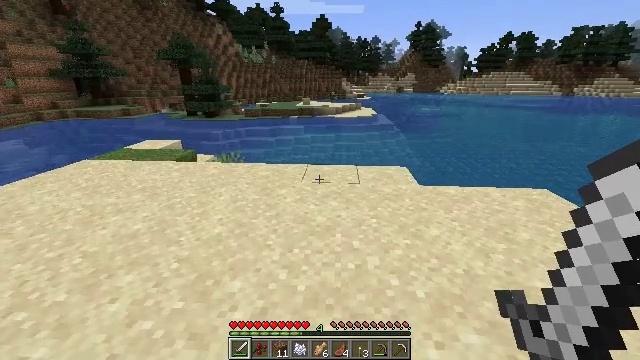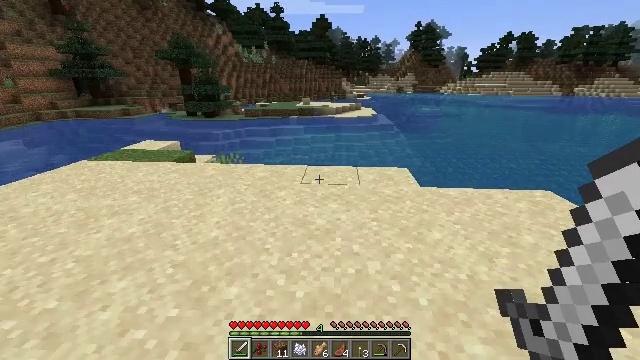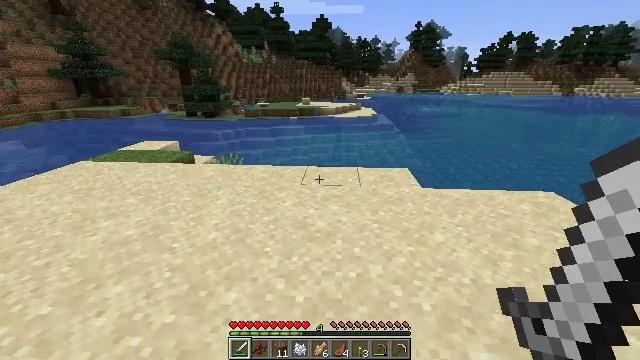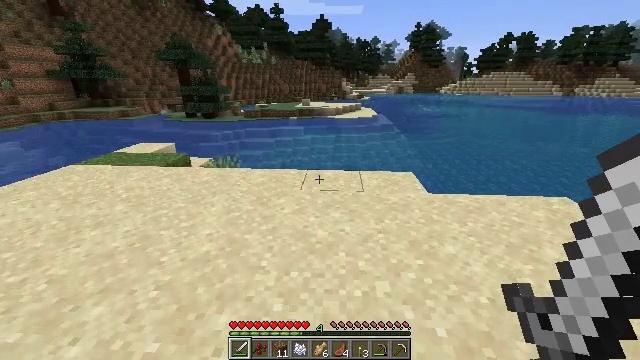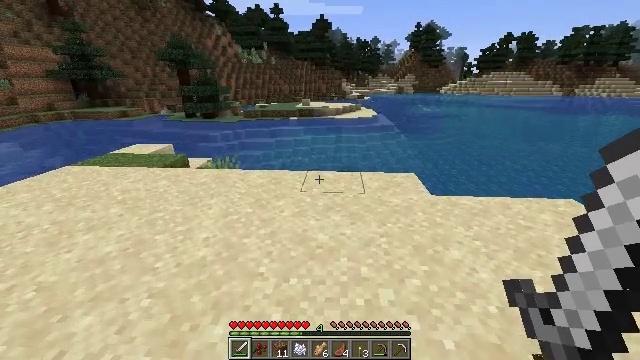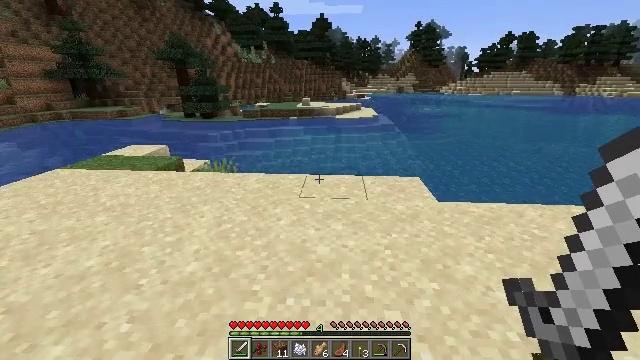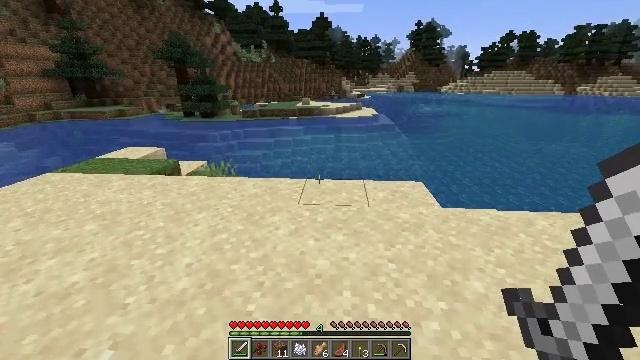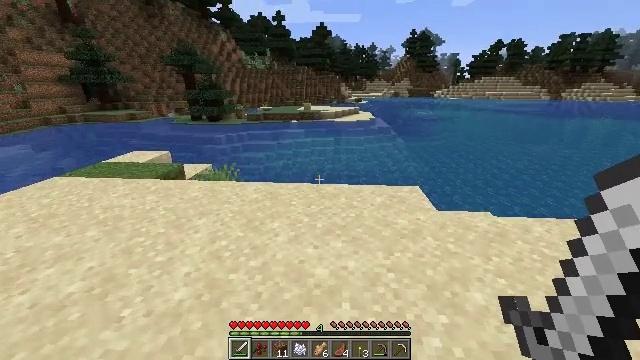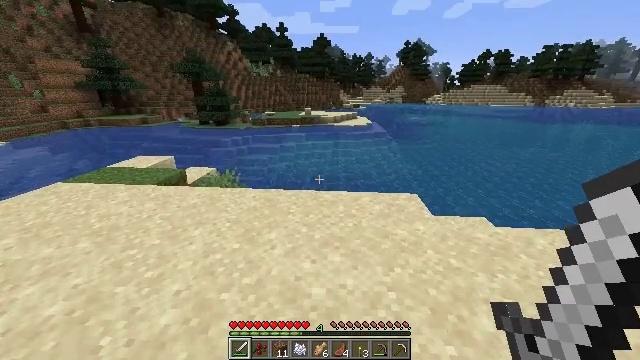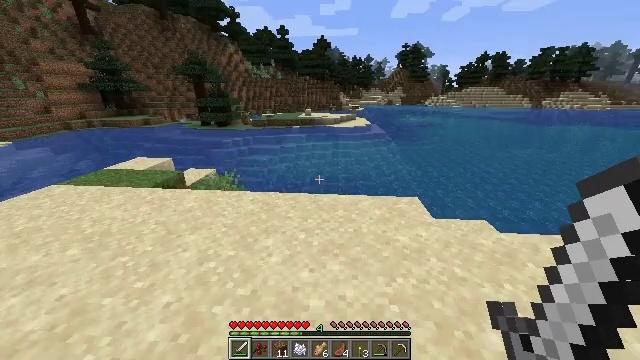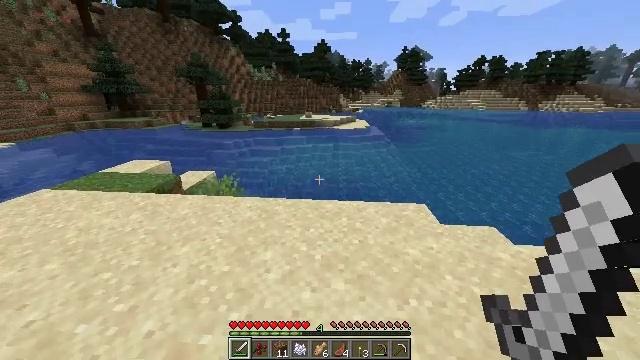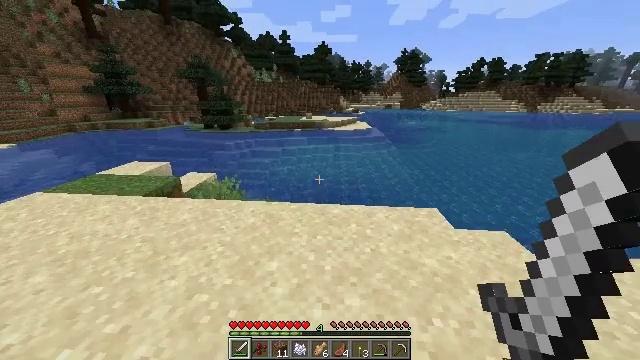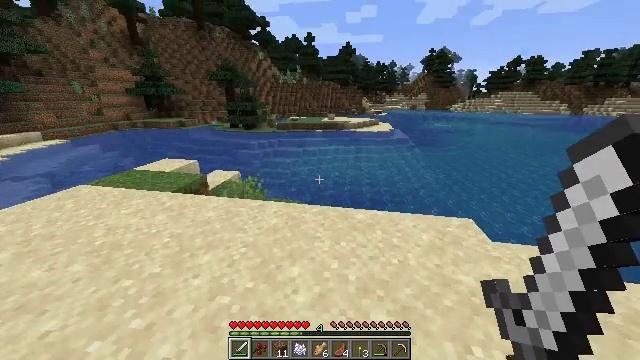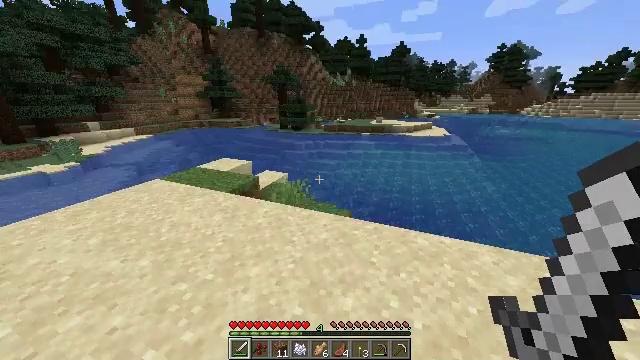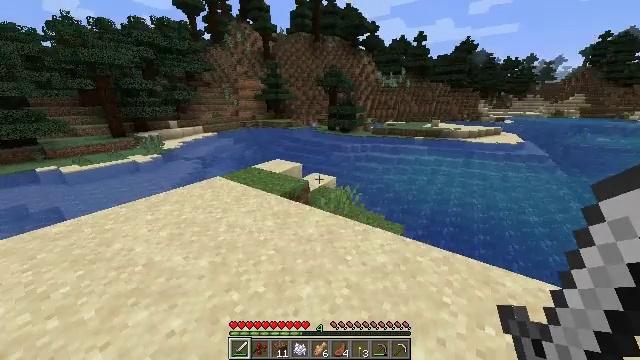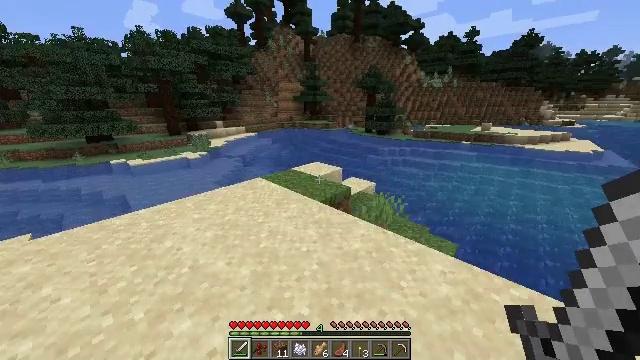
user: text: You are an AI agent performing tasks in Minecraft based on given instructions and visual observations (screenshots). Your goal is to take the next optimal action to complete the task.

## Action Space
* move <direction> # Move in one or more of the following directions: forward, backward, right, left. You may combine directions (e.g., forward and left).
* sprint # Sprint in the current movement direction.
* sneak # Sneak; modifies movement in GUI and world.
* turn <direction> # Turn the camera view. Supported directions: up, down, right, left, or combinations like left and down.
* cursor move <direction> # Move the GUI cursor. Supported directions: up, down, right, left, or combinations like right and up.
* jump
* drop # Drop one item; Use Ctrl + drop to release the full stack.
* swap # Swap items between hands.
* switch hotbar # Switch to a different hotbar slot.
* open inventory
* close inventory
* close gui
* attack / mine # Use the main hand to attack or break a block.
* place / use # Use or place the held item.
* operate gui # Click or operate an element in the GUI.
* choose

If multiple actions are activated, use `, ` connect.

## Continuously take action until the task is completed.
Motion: motion action
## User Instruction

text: Kill mobs in water.
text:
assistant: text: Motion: no_op
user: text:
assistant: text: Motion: move forward
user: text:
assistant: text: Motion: move forward
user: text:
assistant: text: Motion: move forward
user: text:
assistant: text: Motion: no_op
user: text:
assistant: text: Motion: move forward
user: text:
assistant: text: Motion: move forward
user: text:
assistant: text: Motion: move forward
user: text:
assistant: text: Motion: move forward
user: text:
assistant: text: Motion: move forward and move left
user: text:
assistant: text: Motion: move forward and move left
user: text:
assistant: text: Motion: move forward and move left, turn left
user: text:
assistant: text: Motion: move forward and move left, turn left
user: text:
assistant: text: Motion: move forward and move left, turn left
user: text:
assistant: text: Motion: move forward and move left, turn left
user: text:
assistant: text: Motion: move forward and move left, turn left
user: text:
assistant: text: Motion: move forward and move left
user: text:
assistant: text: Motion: move forward and move left
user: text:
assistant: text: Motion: move forward
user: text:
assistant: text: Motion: move forward
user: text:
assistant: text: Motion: move forward
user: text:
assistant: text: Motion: move forward
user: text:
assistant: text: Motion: move forward
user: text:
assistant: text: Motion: move forward
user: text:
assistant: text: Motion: move forward
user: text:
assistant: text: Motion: move forward
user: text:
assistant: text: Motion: move forward
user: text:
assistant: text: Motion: move forward, turn right
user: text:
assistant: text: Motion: move forward, turn right and down
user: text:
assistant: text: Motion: move forward, turn right and down